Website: home-depot
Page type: customer-info-address
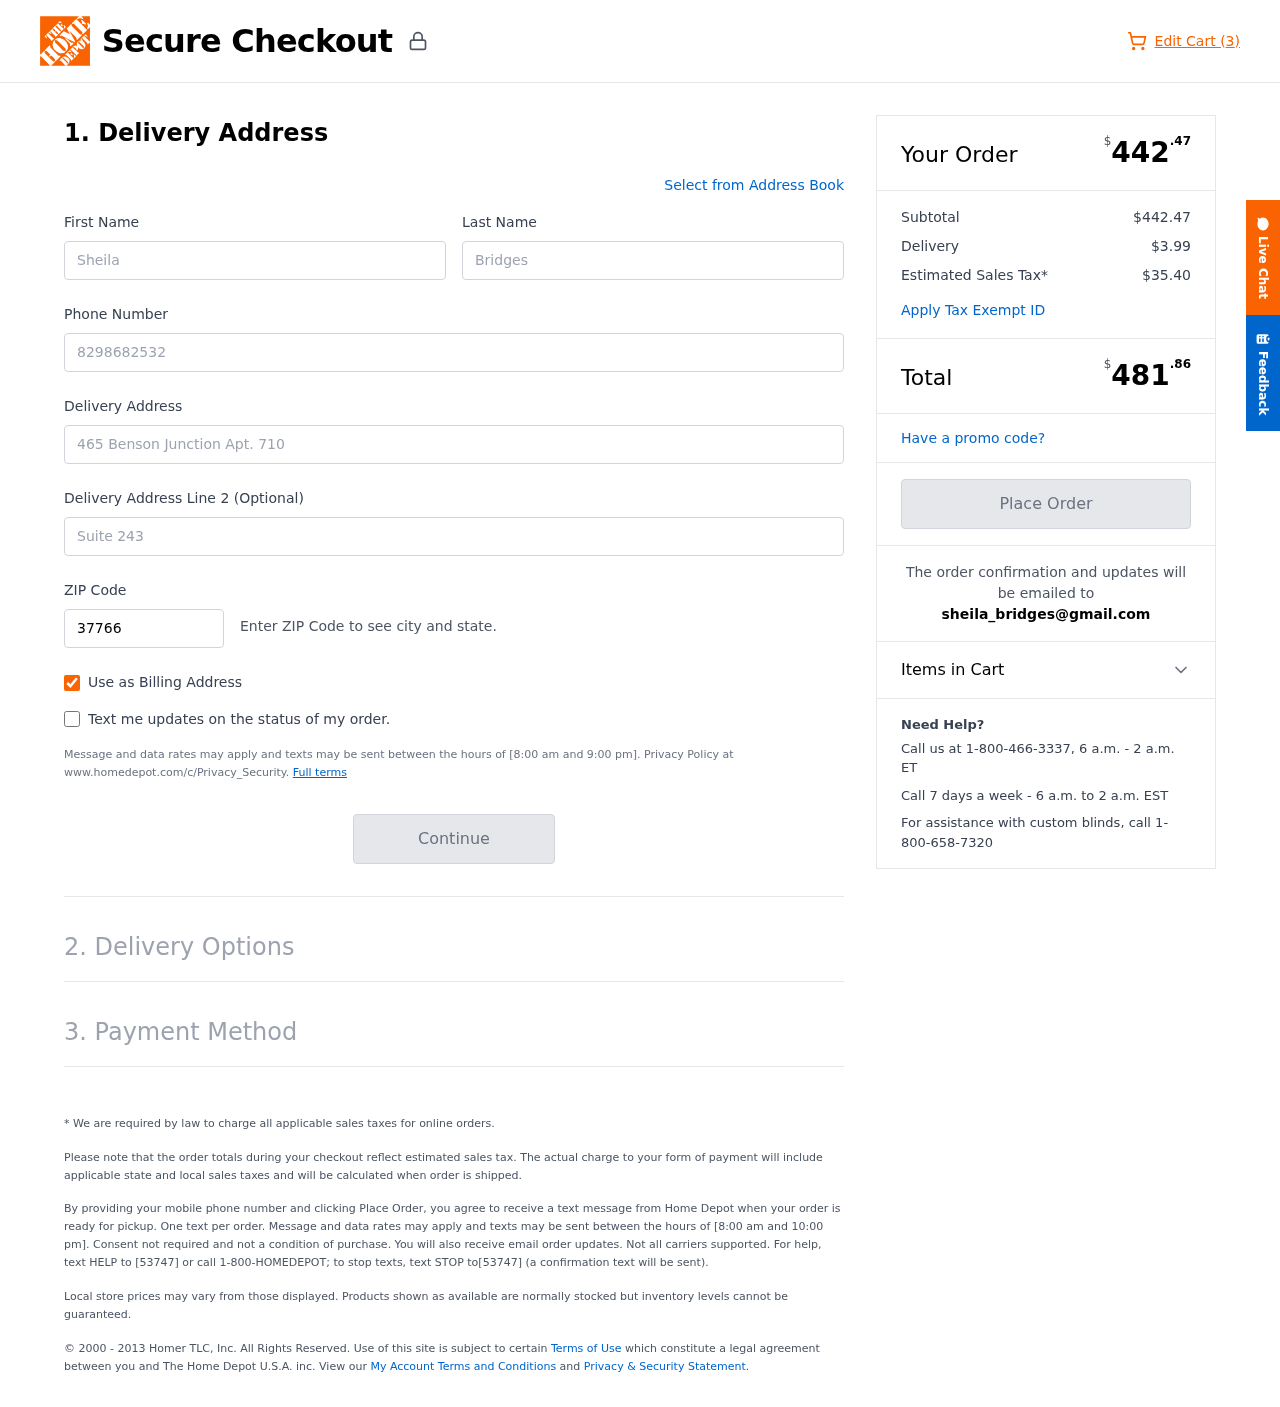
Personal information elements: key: PII_EMAIL
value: sheila_bridges@gmail.com
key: PII_FIRSTNAME
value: Sheila
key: PII_LASTNAME
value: Bridges
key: PII_PHONE
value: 8298682532
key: PII_POSTCODE
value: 37766
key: PII_STREET
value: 465 Benson Junction Apt. 710
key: PII_STREET2
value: Suite 243
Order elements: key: ORDER_NUM_ITEMS
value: Edit Cart (3)
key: ORDER_SUBTOTAL_HEADER
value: $442.47
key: ORDER_SUBTOTAL
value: $442.47
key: ORDER_SHIPPING_COST
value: $3.99
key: ORDER_TAX
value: $35.40
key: ORDER_TOTAL2
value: $481.86